Question: I have a task to sign and decrypt data, but the private keys are located at a HSM ( Luna SA, / Safenet ). I installed all the client software and connected the Luna SA CSP to the test servers.
Using the PKCS#11 functions provided, I am able to list and export the public keys on the HSM as 'PCCERT_CONTEXT' ('CertCreateCertificateContext'). When I try to acquire the private key (using CryptoAPI function 'CryptAcquireCertificatePrivateKey'), I receive an error code 'CRYPT_E_NO_KEY_PROPERTY'.
I am probably missing the link between the certificate data and the CSP/HSM. Has anybody done something similar and can give any hints?
### EDIT
---
I sucessfully created CER files from all the keys located on the HSM.
When i know use 'signtool.exe' (<URL>. I tried to use the information the tool shows me and set the private key
'''
bool LinkPrivateKey(PCCERT_CONTEXT cert)
{
CRYPT_KEY_PROV_INFO cryptKeyProvInfo;
memset(&cryptKeyProvInfo, 0, sizeof(cryptKeyProvInfo));
cryptKeyProvInfo.pwszContainerName = L"MSS";
cryptKeyProvInfo.pwszProvName = L"Luna Cryptographic Services for Microsoft Windows";
cryptKeyProvInfo.dwProvType = PROV_RSA_FULL;
cryptKeyProvInfo.dwFlags = CRYPT_MACHINE_KEYSET; // CERT_SET_KEY_CONTEXT_PROP_ID | CERT_SET_KEY_PROV_HANDLE_PROP_ID;
cryptKeyProvInfo.cProvParam = 0;
cryptKeyProvInfo.dwKeySpec = AT_SIGNATURE;
return CertSetCertificateContextProperty(cert, CERT_KEY_PROV_INFO_PROP_ID, 0, &cryptKeyProvInfo) != FALSE;
}
'''
but CryptAcquirePrivateKey still gives me the same error. I believe I am missing only a small bit here, since the signtool is able to access the private key

### Edit2
---
The screnshot shows KEYEXCHANGE but I chose SIGNATURE
### Edit3
---
I changed the 'LinkPrivateKey'function a little bit, now it works
'''
bool LinkPrivateKey(PCCERT_CONTEXT cert)
{
CRYPT_KEY_PROV_INFO cryptKeyProvInfo;
memset(&cryptKeyProvInfo, 0, sizeof(cryptKeyProvInfo));
cryptKeyProvInfo.pwszContainerName = L"MSS";
cryptKeyProvInfo.pwszProvName = L"Luna Cryptographic Services for Microsoft Windows";
cryptKeyProvInfo.dwProvType = PROV_RSA_FULL;
cryptKeyProvInfo.dwFlags = 1; // CERT_SET_KEY_CONTEXT_PROP_ID | CERT_SET_KEY_PROV_HANDLE_PROP_ID;
cryptKeyProvInfo.dwKeySpec = AT_SIGNATURE;
return CertSetCertificateContextProperty(cert, CERT_KEY_PROV_INFO_PROP_ID, 0, &cryptKeyProvInfo) != FALSE;
}
'''
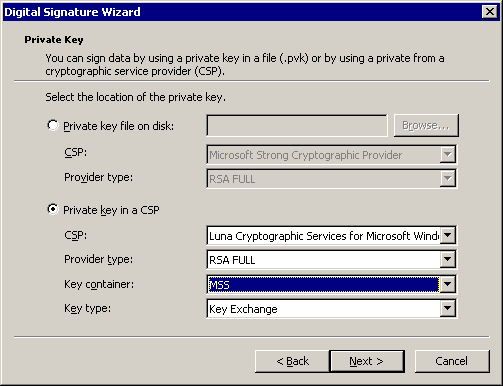
Answer: As stated in my post, I can link the private key using
I changed the LinkPrivateKeyfunction a little bit, now it works
'''
bool LinkPrivateKey(PCCERT_CONTEXT cert)
{
CRYPT_KEY_PROV_INFO cryptKeyProvInfo;
memset(&cryptKeyProvInfo, 0, sizeof(cryptKeyProvInfo));
cryptKeyProvInfo.pwszContainerName = L"MSS";
cryptKeyProvInfo.pwszProvName = L"Luna Cryptographic Services for Microsoft Windows";
cryptKeyProvInfo.dwProvType = PROV_RSA_FULL;
cryptKeyProvInfo.dwFlags = 1; // CERT_SET_KEY_CONTEXT_PROP_ID | CERT_SET_KEY_PROV_HANDLE_PROP_ID;
cryptKeyProvInfo.dwKeySpec = AT_SIGNATURE;
return CertSetCertificateContextProperty(cert, CERT_KEY_PROV_INFO_PROP_ID, 0, &cryptKeyProvInfo) != FALSE;
}
'''
YOu have to replace 'L"MSS"'with the key container defined on you server.
LunSA provides the tool 'keymap.exe' that is insatlled along with the LunaCSP to get the container names.